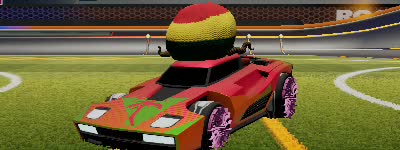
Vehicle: breakout